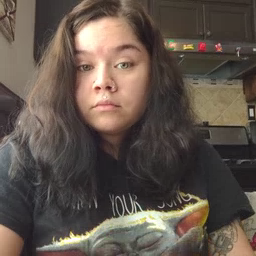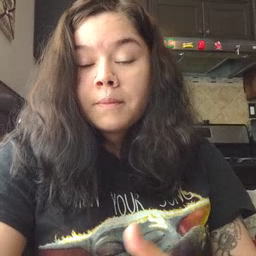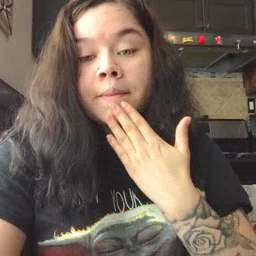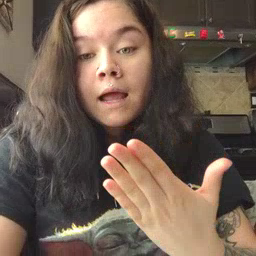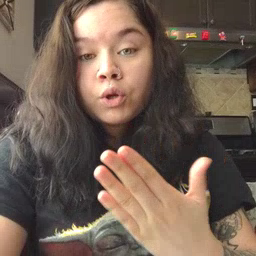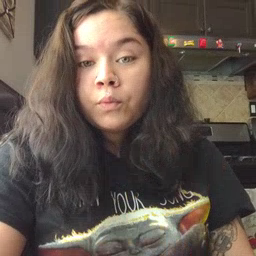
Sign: thankyou